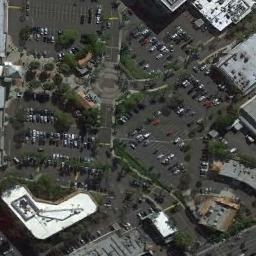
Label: parking_lot